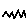
Label: zigzag